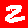
Digit: 2